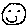
Label: smiley face